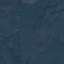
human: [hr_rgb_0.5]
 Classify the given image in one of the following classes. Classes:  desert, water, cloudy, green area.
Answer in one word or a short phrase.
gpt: green area